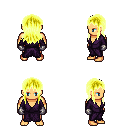
a pixel art fantasy rpg character, male body template, human, tanned skin, purple robe, red pants, gold unkempt hairstyle, metal gloves, four views (front, back, left, right), 2x2 character sprite sheet, small pixel art, hard edges, no anti-aliasing